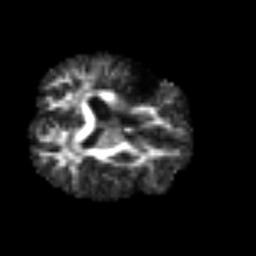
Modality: FA
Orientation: axial
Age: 74
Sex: female
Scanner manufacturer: siemens
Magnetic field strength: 3 T
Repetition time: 3.2 s
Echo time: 0.081 s